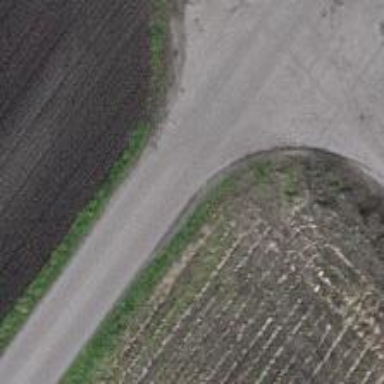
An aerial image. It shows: Asphalt track with grade 1 tracktype.